Field crop: tomato
Growth stage: 2
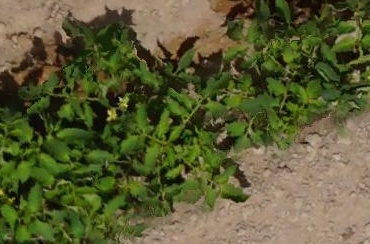
Species: tomato